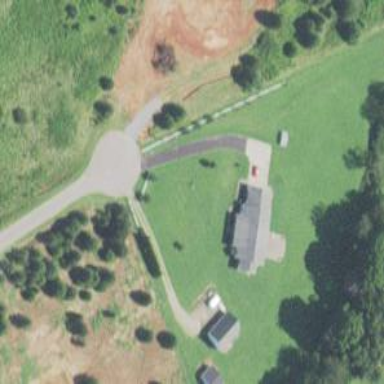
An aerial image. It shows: Driveway.